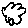
Label: cloud